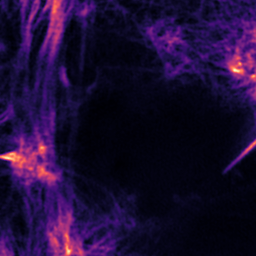
Label: Super-resolution F-actin image